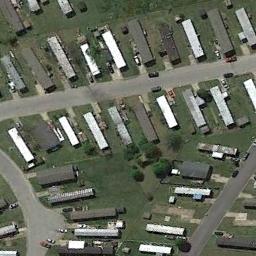
Label: residential